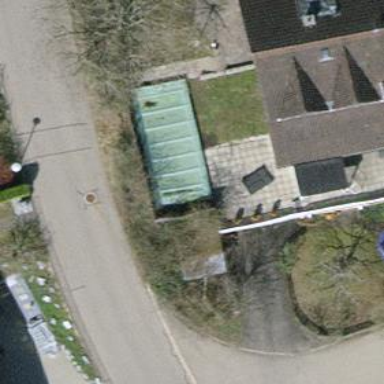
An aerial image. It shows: House with flat roof.